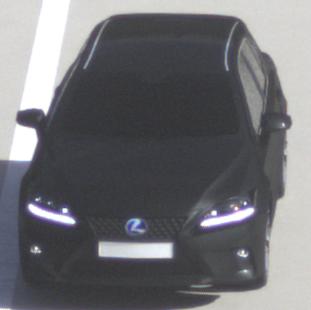
Make: Lexus
Model: CT 200h
Detailed model: CT (A10)
Model produced from: 2014/03
Model produced until: 2017/10
Doors: 5
Color: black
Road condition: dry road
Daytime: morning or afternoon
Contrast: high contrast